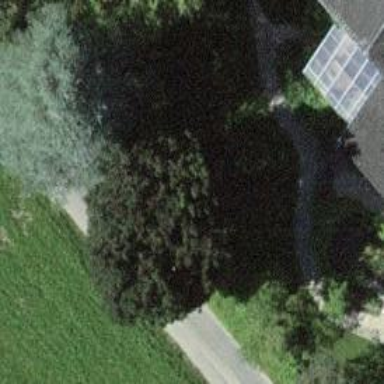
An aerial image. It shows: Beautiful tree in nature.